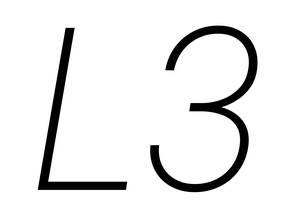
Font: Roboto-Italic_ExtraLight_Italic